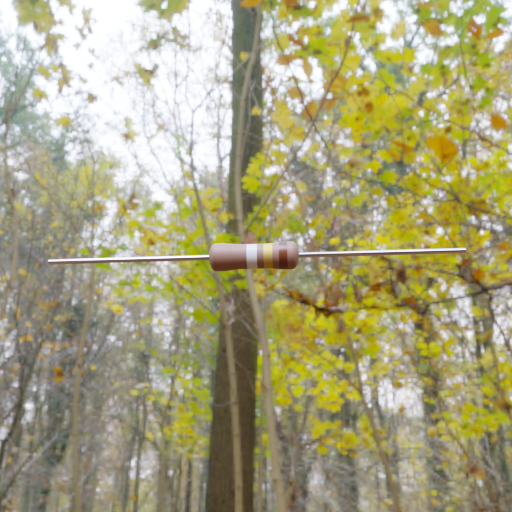
Resistor colour bands (in order): white, gold, brown